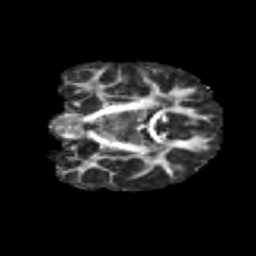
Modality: FA
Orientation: coronal
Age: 10
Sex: female
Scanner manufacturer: siemens
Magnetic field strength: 3 T
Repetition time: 3.8 s
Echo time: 0.07 s